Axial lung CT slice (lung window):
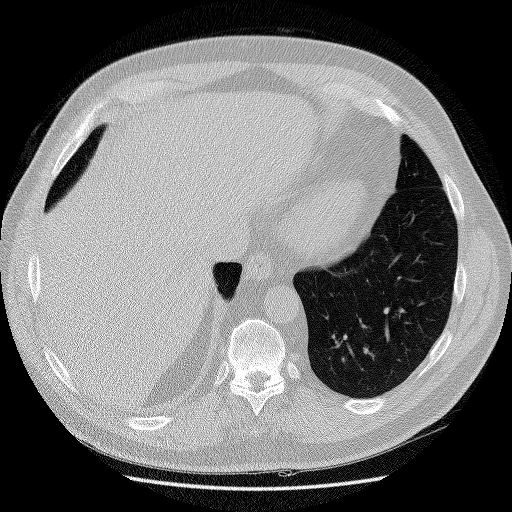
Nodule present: no